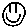
Label: smiley face